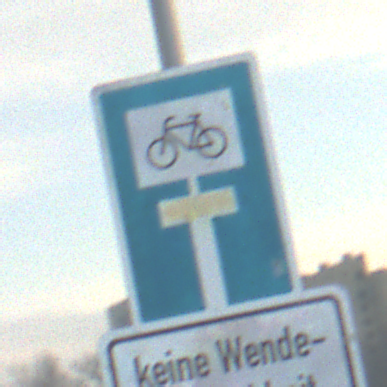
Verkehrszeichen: SackgasseRadverkehrDurchlaessig
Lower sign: HinweisGeaenderteVorfahrtVerkehrsfuehrungVerkehrsregelung3
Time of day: SunriseSunset
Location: Outdoor (Nature)
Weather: PartlyCloudy
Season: NotSpecified
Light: Natural